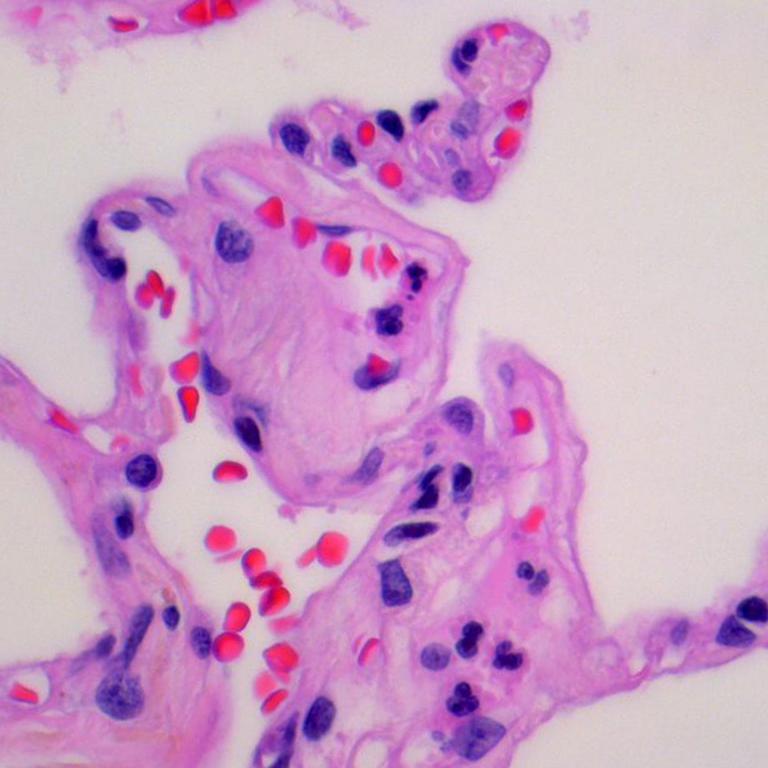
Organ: lung
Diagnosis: benign